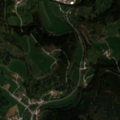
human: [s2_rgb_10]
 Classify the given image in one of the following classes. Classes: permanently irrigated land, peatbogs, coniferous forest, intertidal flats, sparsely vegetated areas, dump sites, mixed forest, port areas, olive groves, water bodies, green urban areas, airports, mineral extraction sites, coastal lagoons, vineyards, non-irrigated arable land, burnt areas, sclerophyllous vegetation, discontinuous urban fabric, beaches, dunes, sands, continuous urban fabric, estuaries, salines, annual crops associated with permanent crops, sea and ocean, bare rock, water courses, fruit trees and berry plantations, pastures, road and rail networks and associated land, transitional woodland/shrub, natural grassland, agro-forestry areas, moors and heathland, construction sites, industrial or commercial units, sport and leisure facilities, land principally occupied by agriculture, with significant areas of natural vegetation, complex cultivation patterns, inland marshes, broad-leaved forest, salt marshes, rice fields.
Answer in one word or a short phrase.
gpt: pastures, complex cultivation patterns, land principally occupied by agriculture, with significant areas of natural vegetation, coniferous forest, mixed forest